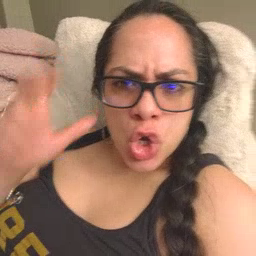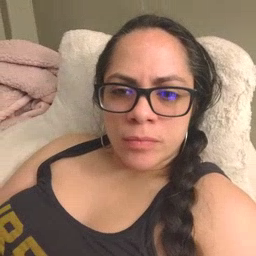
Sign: hear